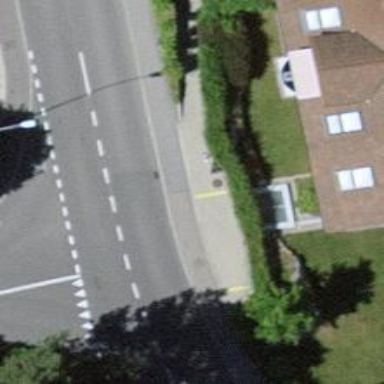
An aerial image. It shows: Parking available on the street side.